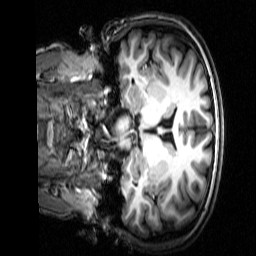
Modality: T1w
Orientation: coronal